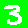
Digit: 3